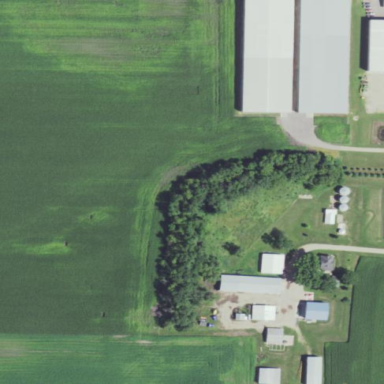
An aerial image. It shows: Farmyard area.